Question: I want to implement Newton-Raphson method in Mathematica.
Here is my code:
'''
f[x] = x^3 - x^2 + 1
MetodaTangente[x0_, eps_] := Block[{p0, p1, dp, k},
p0 = N[x0];
p1 = p0;
dp = 1;
k = 0;
While[dp > eps,
p0 = p1;
p1 = p0 - f[p0]/f'[p0];
dp = Abs[p1 - p0];
k = k + 1;
];
Print[p1];
];
'''
'k' counts how many iterations was there.
However, here's what happens when I run this:

It seems that there's a problem with 'f'. What should I do now?
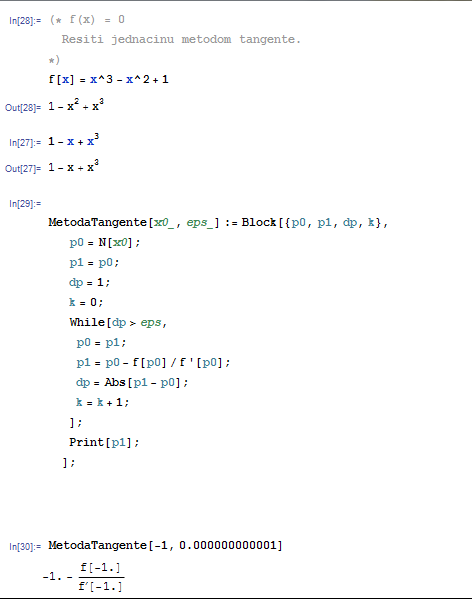
Answer: Define your function like this instead:
'''
f[x_] := x^3 - x^2 + 1
MetodaTangente[-1, .<PHONE>]
> -0.754878
'''
More info:
<URL>